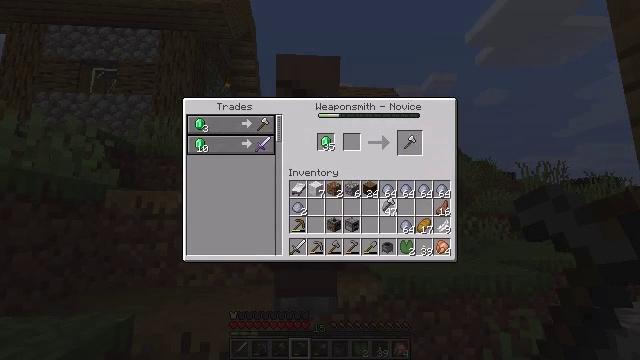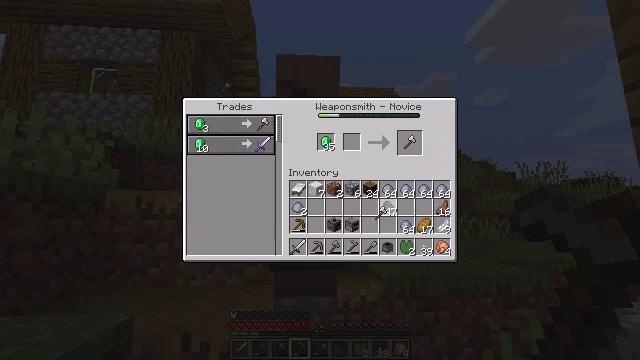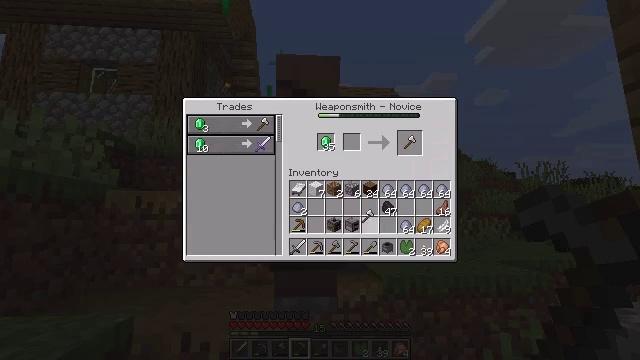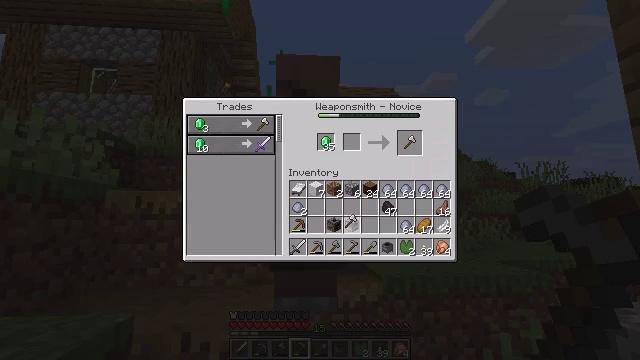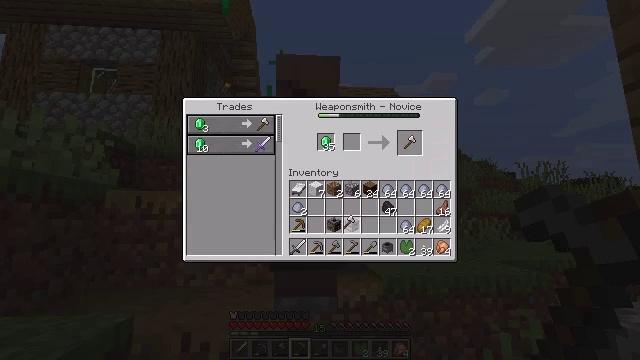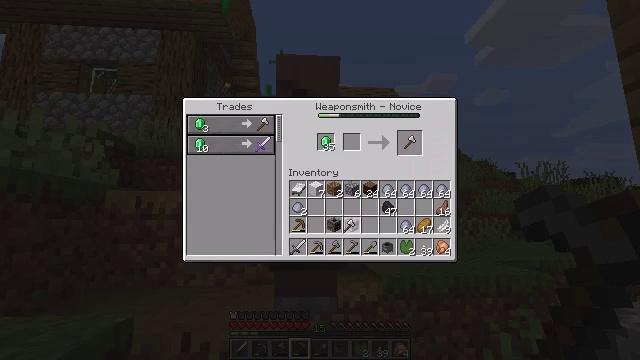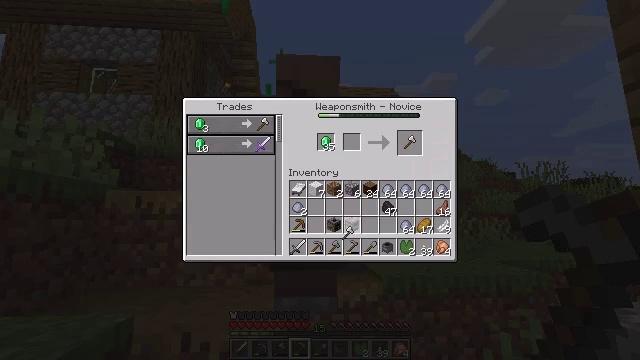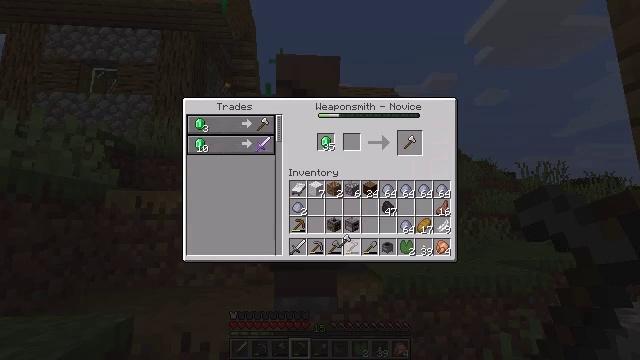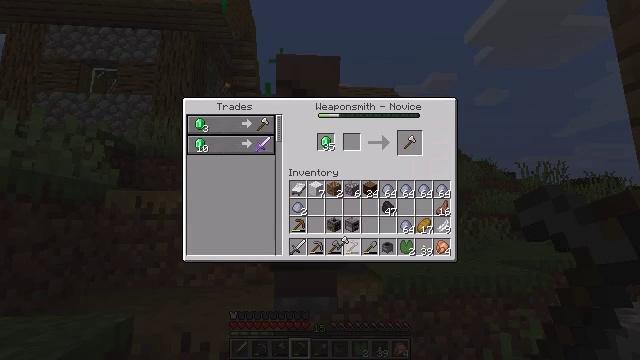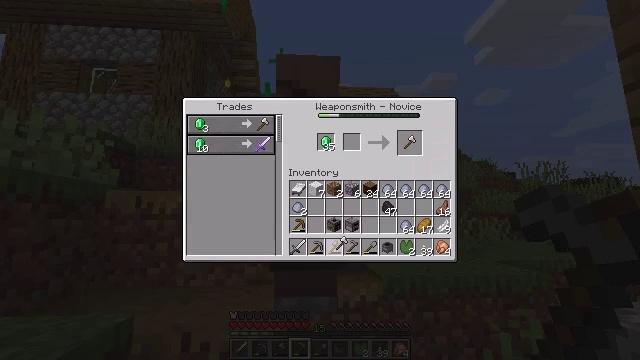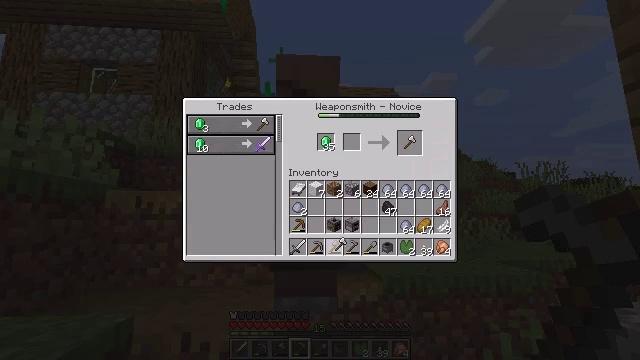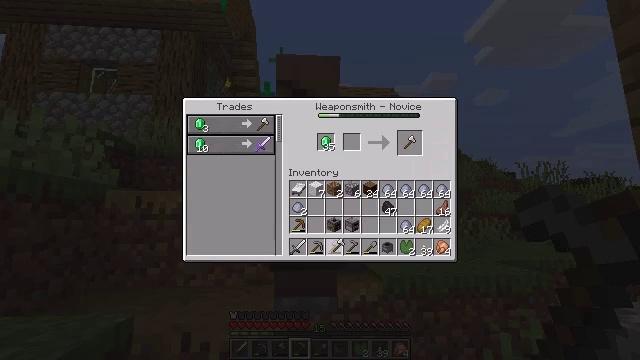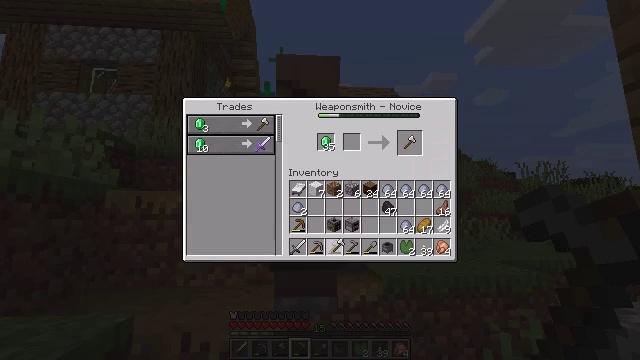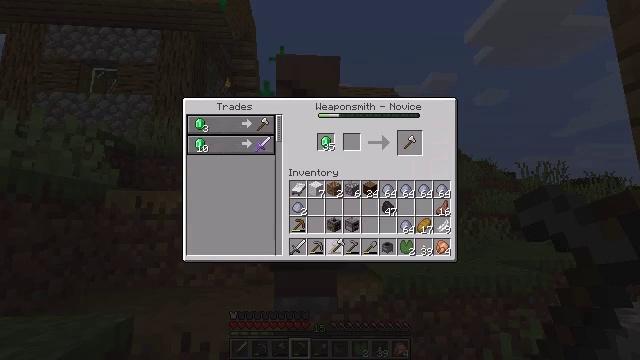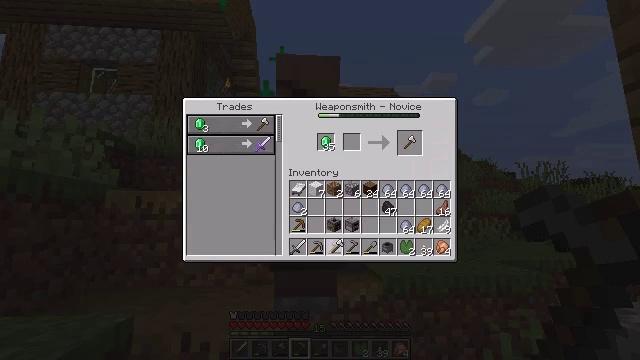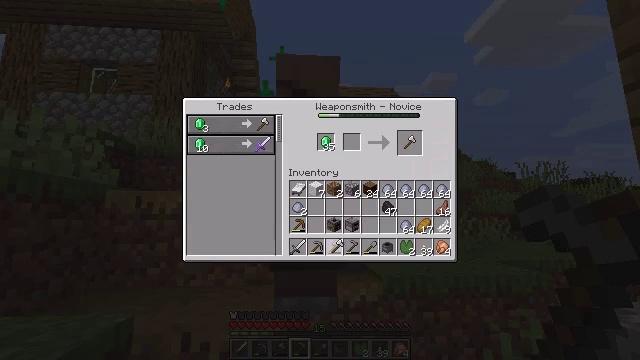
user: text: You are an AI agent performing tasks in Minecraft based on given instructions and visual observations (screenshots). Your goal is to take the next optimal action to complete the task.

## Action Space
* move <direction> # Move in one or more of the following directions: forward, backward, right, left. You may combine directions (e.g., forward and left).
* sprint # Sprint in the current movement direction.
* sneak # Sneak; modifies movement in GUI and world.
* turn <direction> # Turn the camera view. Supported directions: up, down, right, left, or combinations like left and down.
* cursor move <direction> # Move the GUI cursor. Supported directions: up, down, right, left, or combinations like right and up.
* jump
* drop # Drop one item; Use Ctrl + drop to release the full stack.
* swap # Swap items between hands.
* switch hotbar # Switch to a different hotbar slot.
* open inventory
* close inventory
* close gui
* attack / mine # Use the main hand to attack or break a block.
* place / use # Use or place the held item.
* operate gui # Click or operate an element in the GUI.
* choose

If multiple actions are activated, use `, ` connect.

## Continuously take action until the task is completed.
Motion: motion action
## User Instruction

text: Remove oak leaves from branches.
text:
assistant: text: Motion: cursor move left and down, open gui
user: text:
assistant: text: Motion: cursor move left
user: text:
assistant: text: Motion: cursor move left
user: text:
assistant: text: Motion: no_op
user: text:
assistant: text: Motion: no_op
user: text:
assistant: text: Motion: cursor move down
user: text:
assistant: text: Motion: cursor move down
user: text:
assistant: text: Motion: no_op
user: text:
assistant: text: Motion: no_op
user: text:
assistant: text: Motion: no_op
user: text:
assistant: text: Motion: no_op
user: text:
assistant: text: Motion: no_op
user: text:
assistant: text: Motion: no_op
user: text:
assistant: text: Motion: operate gui
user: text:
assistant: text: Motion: operate gui
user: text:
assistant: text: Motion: no_op
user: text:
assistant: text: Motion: no_op
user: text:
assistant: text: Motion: no_op
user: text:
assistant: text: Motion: no_op
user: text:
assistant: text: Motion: no_op
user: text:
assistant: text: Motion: no_op
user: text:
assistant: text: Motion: no_op
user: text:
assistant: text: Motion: no_op
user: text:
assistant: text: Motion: no_op
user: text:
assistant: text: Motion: operate gui
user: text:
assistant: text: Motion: operate gui
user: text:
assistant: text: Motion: operate gui
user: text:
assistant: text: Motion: no_op
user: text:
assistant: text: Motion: no_op
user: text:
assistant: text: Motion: no_op